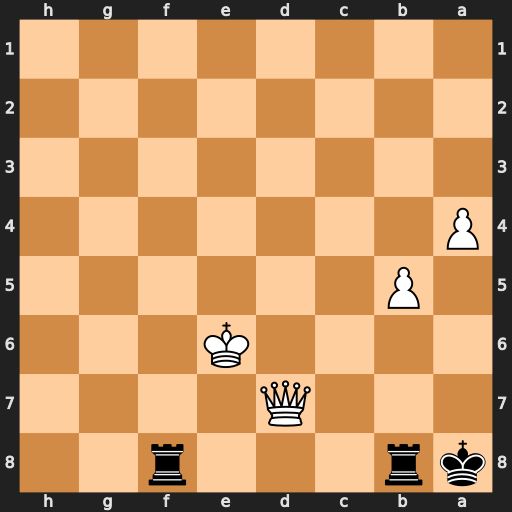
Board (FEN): kr3r2/3Q4/4K3/1P6/P7/8/8/8
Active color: b
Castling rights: -
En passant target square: -
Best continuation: Rbe8+ Kd6 Rd8 Qxd8+ Rxd8+